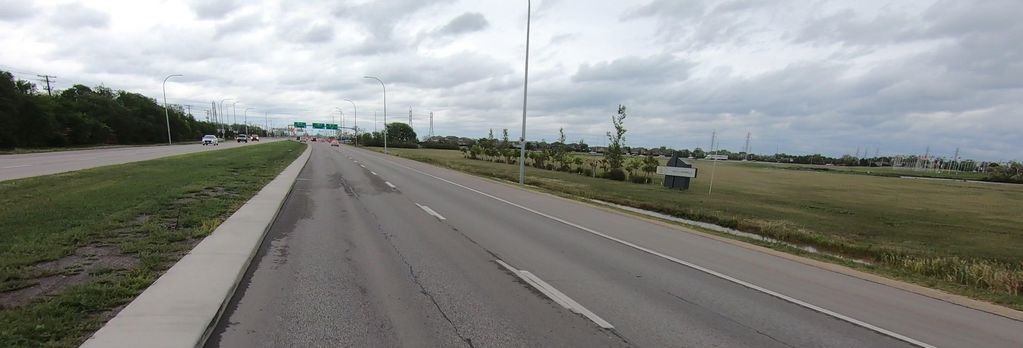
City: winnipeg